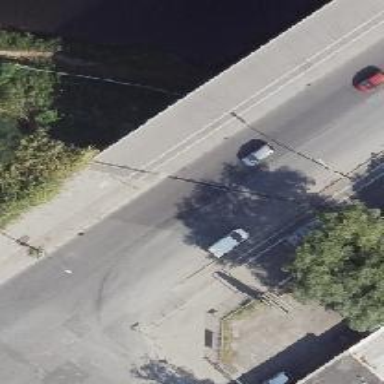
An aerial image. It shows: Tertiary road with asphalt surface on bridge. There is separate track for cyclists on the right and sidewalks on both sides.